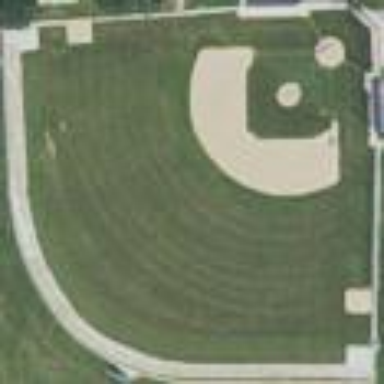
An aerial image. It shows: Baseball pitch for leisure land.